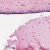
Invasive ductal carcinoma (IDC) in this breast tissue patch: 0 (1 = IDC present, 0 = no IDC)